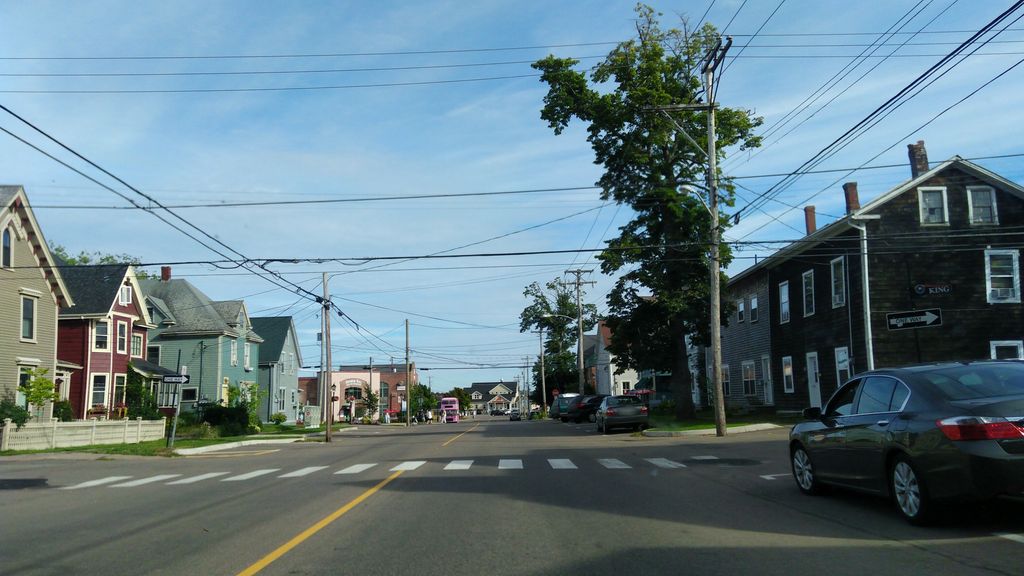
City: charlottetown